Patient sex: F
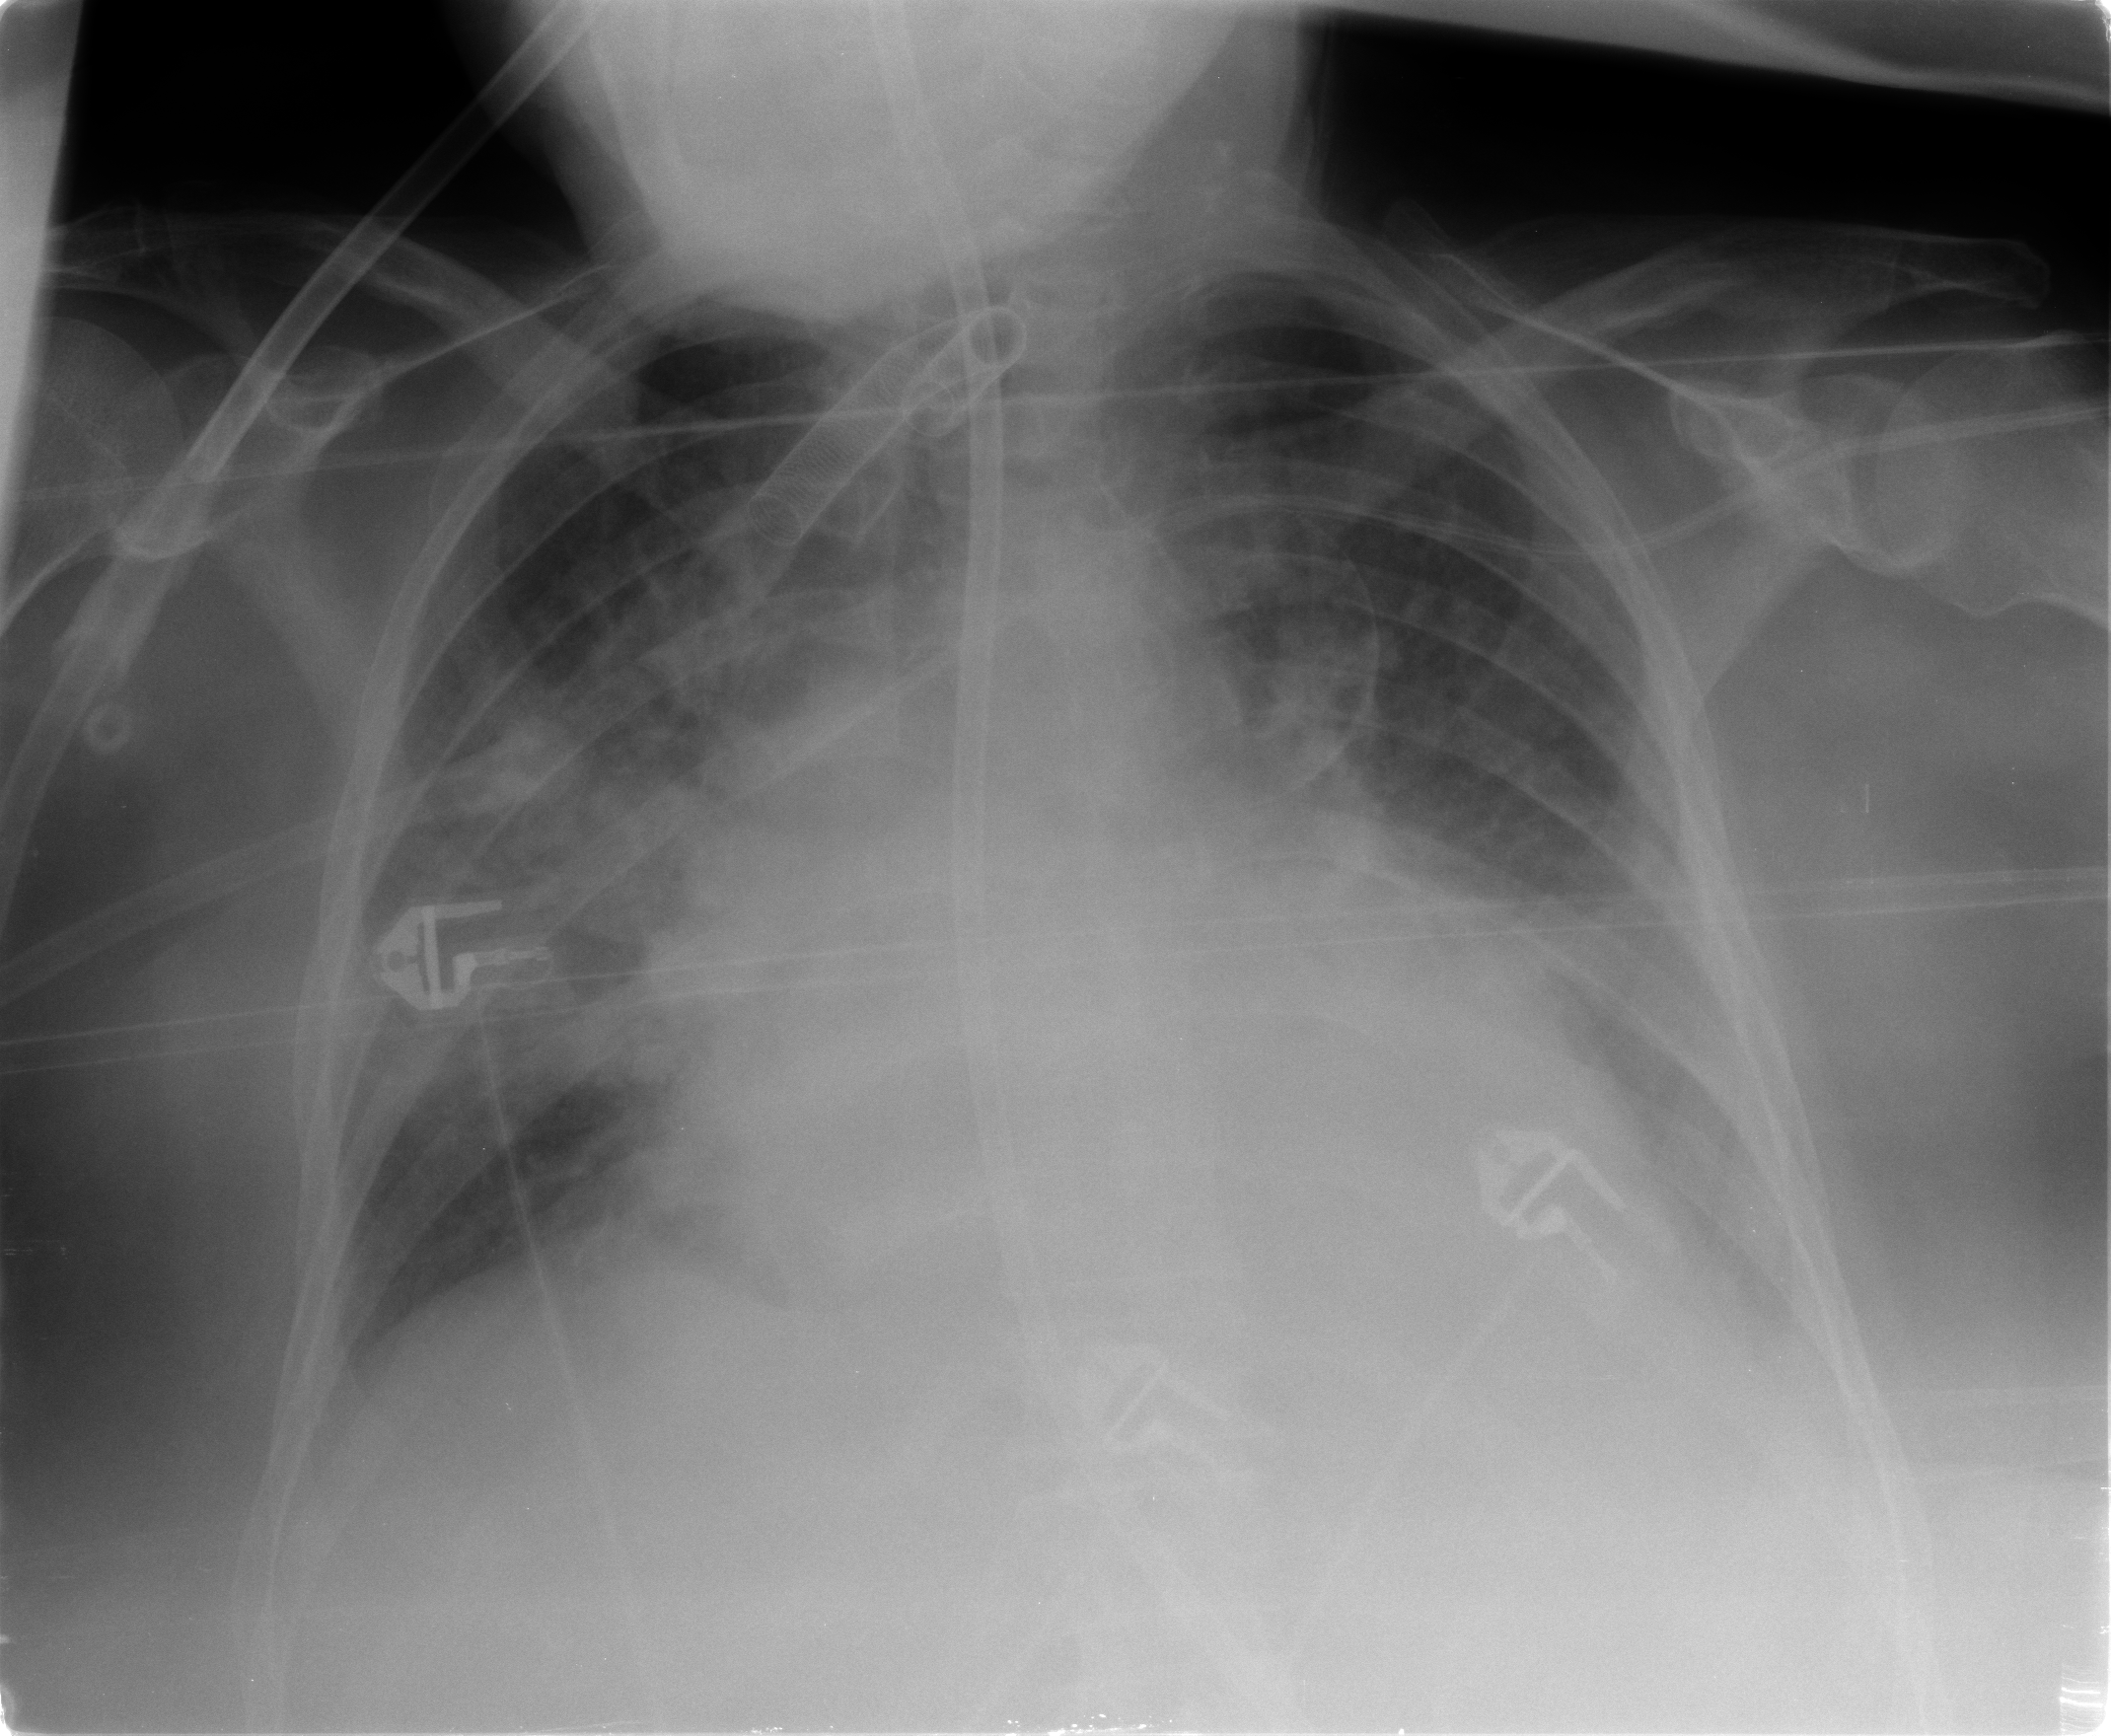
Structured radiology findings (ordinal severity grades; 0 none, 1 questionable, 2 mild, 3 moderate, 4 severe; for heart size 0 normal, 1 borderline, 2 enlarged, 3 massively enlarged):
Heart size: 3
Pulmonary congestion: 3
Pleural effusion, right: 1
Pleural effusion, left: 3
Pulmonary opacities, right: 3
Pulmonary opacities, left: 2
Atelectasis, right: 3
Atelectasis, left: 2